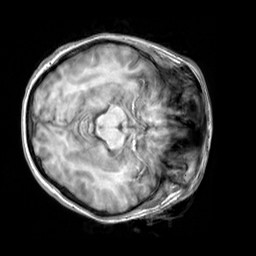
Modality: T1w
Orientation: axial
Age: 18
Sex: female
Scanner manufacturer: siemens
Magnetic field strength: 3 T
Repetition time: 2.3 s
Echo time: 0.00303 s